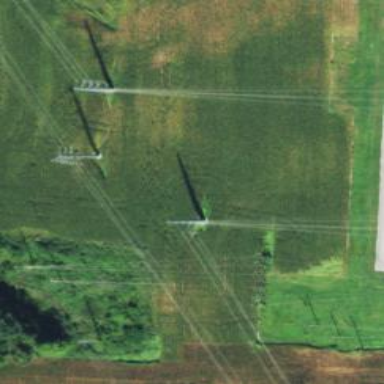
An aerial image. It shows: Power tower.